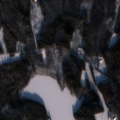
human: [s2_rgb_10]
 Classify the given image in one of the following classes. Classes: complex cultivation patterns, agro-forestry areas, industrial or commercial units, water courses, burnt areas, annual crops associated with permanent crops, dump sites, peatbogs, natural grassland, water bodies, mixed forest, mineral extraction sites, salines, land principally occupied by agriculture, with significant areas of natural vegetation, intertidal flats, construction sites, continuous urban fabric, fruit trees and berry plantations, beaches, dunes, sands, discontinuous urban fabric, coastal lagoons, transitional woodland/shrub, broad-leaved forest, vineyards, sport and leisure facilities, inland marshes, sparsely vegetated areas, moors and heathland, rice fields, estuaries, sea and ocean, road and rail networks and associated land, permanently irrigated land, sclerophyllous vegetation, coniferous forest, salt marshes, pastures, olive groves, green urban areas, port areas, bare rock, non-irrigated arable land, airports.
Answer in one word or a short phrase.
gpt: broad-leaved forest, coniferous forest, mixed forest, water bodies